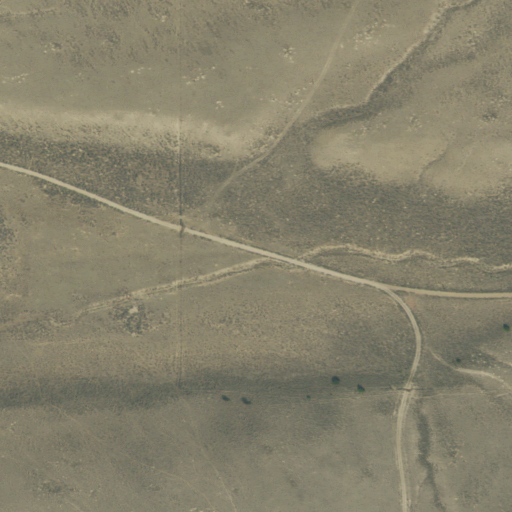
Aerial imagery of valley in Montana named Four Eyes Canyon containing grassland and shrub